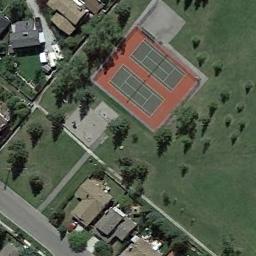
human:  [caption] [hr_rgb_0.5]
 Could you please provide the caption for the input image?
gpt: There is a large lawn near the residential area with a tennis court .

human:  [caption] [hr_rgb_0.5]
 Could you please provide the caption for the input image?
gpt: There are many different shapes and sizes of buildings next to the tennis courts .

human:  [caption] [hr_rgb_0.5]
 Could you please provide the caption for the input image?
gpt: The tennis court is on the grass next to some buildings and trees .

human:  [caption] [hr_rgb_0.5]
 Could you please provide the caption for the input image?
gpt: There are two tennis courts, one of which is twice the size of the other .

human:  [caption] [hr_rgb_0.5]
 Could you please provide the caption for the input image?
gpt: There are some green trees and buildings near the tennis court .